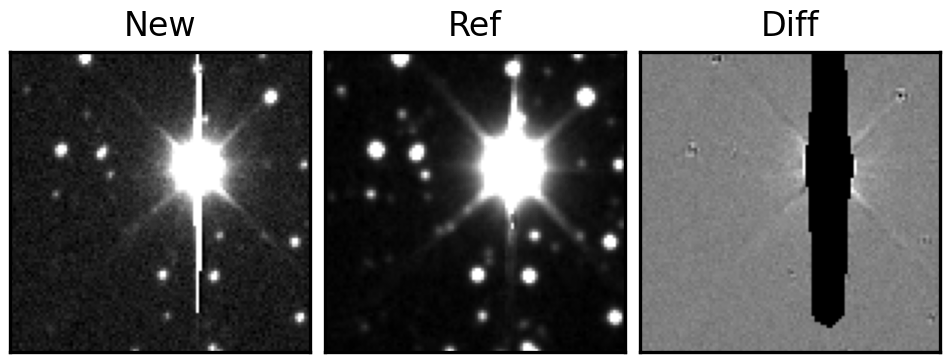
Label: bogus